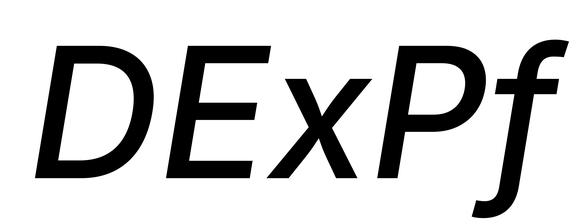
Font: Inter-Italic_Medium_Italic